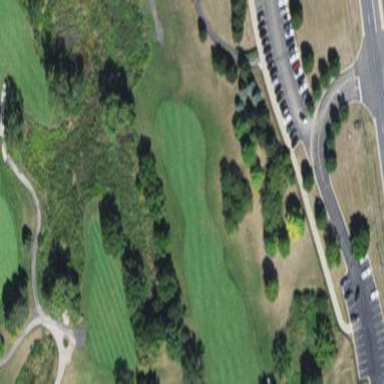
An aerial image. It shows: Well-maintained grassy area used as golf fairway on recreation ground. The grass is regularly mown.